Interaction volume radius: 5 \u00c5
Interaction volume height: 10 \u00c5
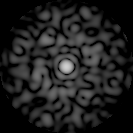
Disorder parameter: 0.8388